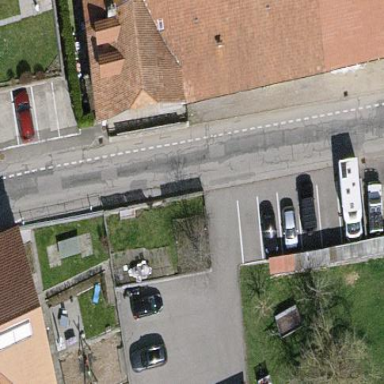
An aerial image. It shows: Street-side parking area.